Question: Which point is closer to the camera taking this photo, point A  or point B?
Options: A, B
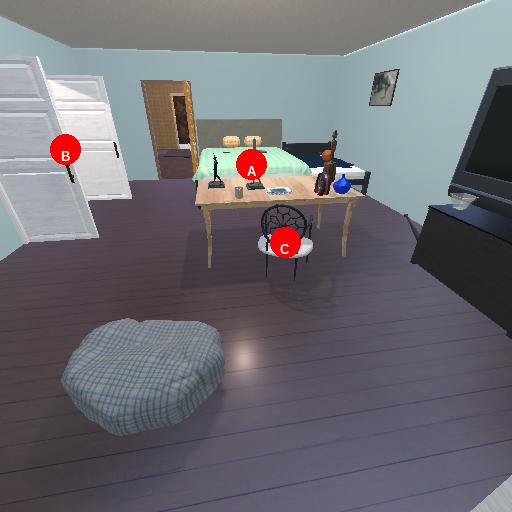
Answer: A